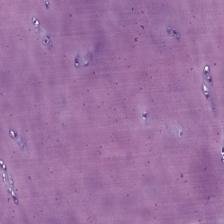
Label: Non-Tumor